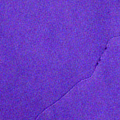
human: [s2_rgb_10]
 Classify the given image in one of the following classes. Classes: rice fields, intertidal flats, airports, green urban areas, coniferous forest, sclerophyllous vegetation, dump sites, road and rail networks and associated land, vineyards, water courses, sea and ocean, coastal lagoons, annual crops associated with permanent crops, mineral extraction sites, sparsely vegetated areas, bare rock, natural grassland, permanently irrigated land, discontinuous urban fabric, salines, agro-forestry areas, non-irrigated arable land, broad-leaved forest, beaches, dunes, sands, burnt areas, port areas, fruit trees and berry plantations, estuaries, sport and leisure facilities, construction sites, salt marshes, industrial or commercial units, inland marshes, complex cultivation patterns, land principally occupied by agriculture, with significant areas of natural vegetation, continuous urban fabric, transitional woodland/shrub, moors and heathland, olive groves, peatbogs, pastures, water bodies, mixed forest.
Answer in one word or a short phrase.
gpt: water bodies